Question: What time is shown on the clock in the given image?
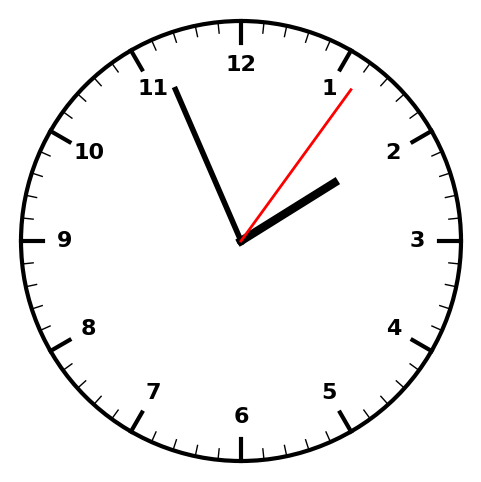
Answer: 01:56:06